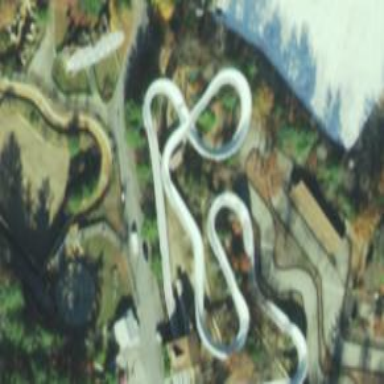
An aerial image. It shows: Thrilling setting with motor sport raceway and roller coaster attraction.